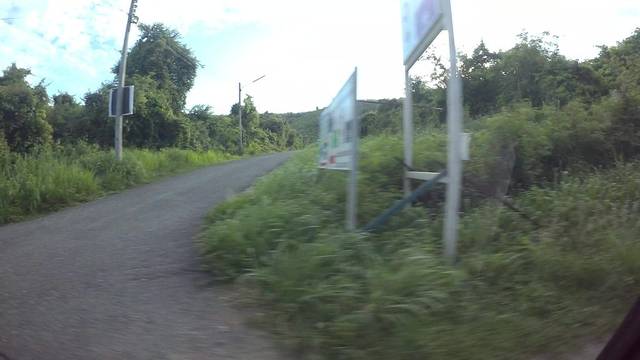
Region: Thailand
Coordinates: 12.679, 100.927